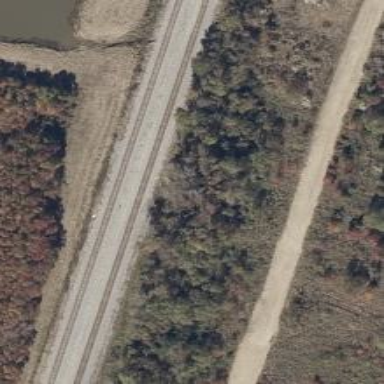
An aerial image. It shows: Railway track.